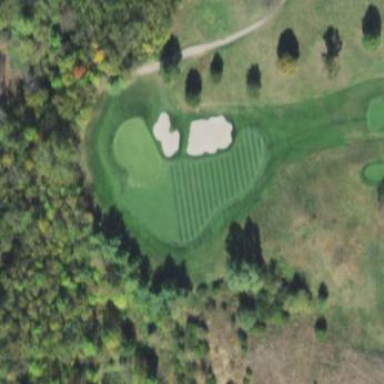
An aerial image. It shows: Grassy area designated as golf fairway.